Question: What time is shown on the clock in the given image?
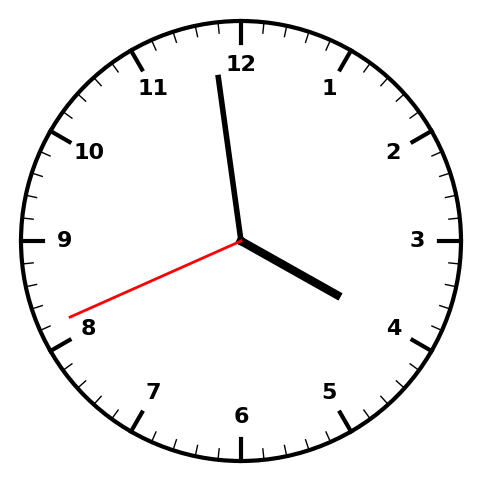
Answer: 03:58:41